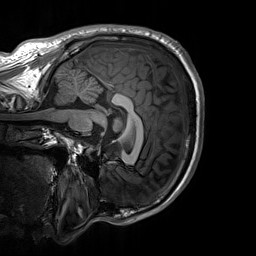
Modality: T1w
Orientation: sagittal
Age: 26
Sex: male
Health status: healthy
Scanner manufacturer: siemens
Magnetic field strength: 3 T
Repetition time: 2.3 s
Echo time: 0.00236 s